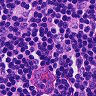
Metastatic tissue present: no